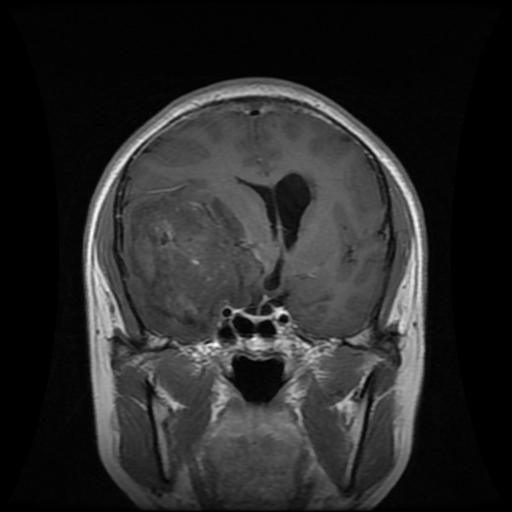
Label: glioma